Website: walmart
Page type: cart
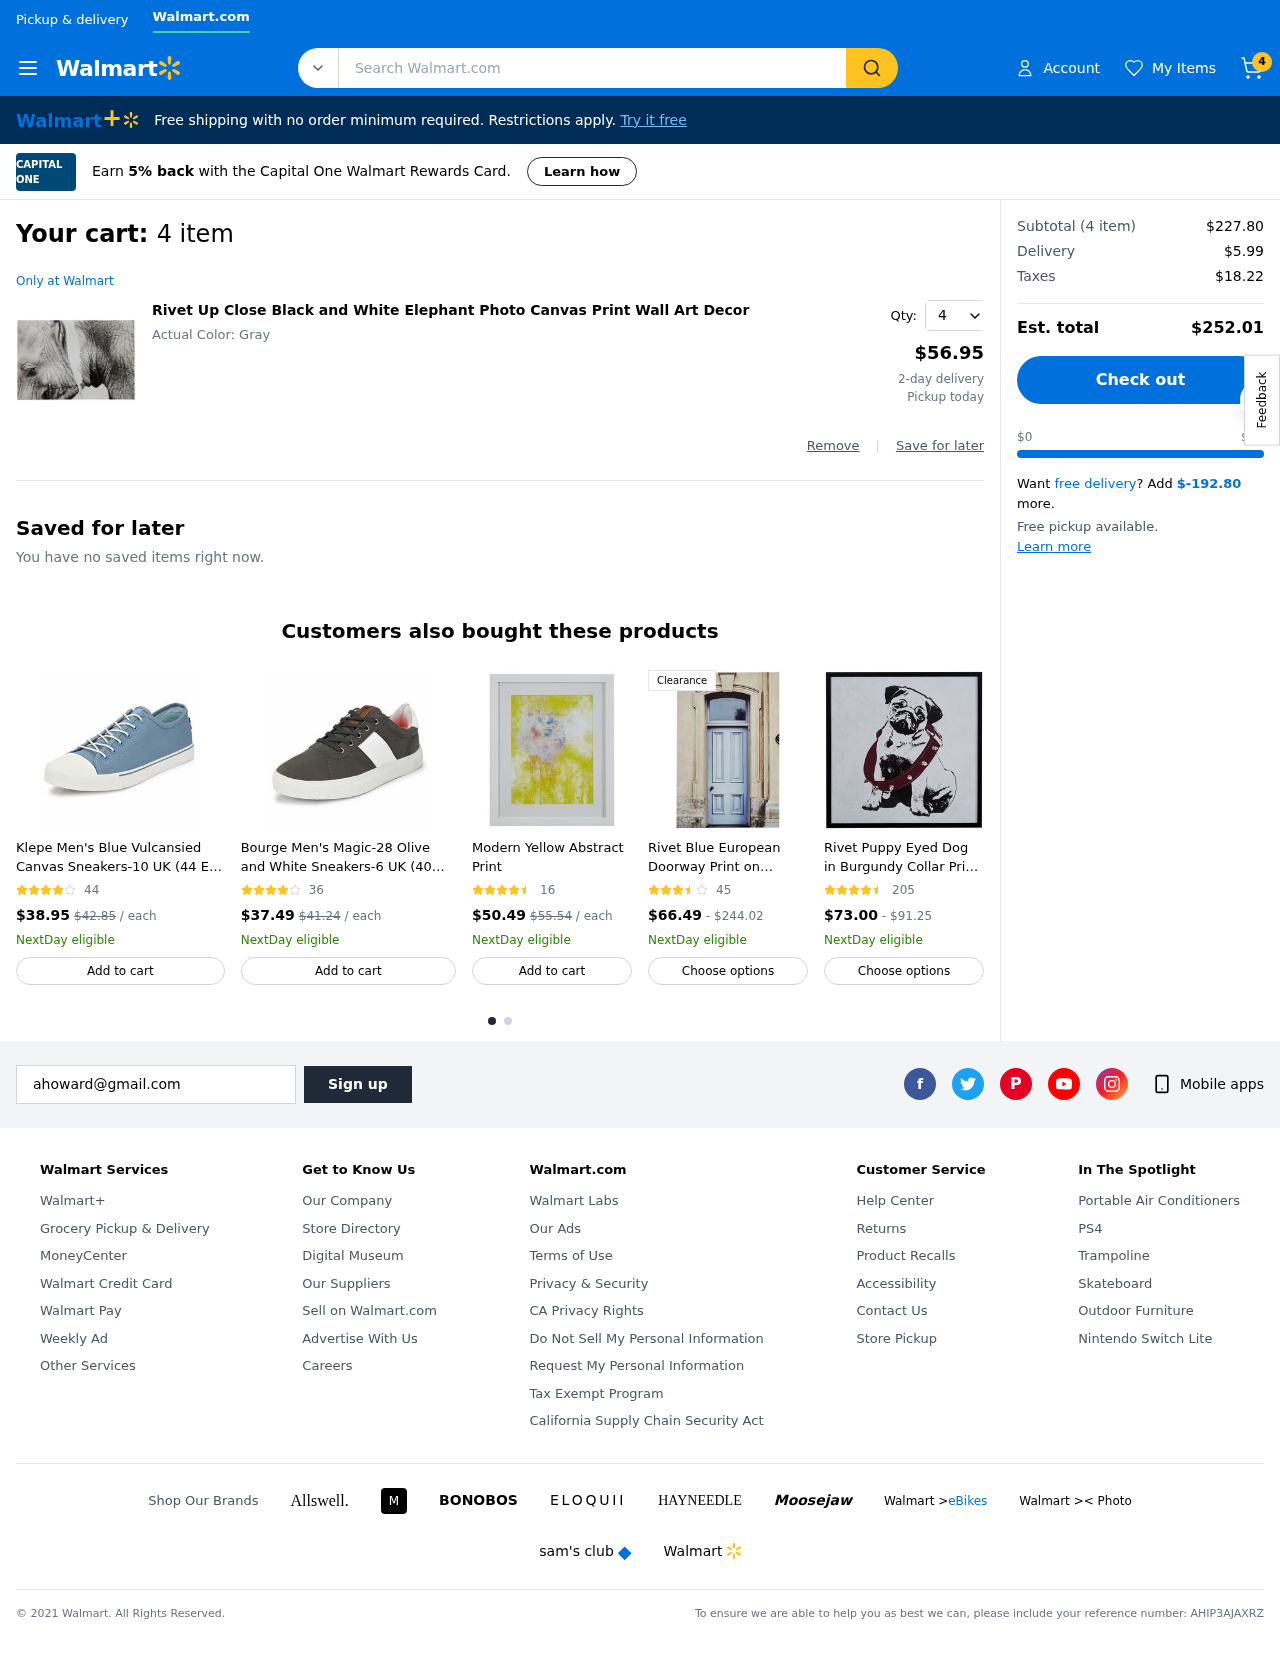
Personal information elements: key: PII_EMAIL
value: ahoward@gmail.com
Product elements: key: PRODUCT1_NAME
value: Rivet Up Close Black and White Elephant Photo Canvas Print Wall Art Decor
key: PRODUCT1_PRICE
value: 56.95
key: PRODUCT1_QUANTITY
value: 4
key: PRODUCT2_NAME
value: Klepe Men's Blue Vulcansied Canvas Sneakers-10 UK (44 EU) (11 US) (0706F/BLU)
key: PRODUCT2_NUM_RATINGS
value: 44
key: PRODUCT2_PRICE
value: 38.95
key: PRODUCT3_NAME
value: Bourge Men's Magic-28 Olive and White Sneakers-6 UK (40 EU) (7 US) (Magic-28-06)
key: PRODUCT3_NUM_RATINGS
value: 36
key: PRODUCT3_PRICE
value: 37.49
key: PRODUCT4_NAME
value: Modern Yellow Abstract Print
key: PRODUCT4_NUM_RATINGS
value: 16
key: PRODUCT4_PRICE
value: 50.49
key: PRODUCT5_NAME
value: Rivet Blue European Doorway Print on Canvas
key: PRODUCT5_NUM_RATINGS
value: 45
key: PRODUCT5_PRICE
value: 66.49
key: PRODUCT6_NAME
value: Rivet Puppy Eyed Dog in Burgundy Collar Print in Black Frame
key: PRODUCT6_NUM_RATINGS
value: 205
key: PRODUCT6_PRICE
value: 73
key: PRODUCT2_ORIGINAL_PRICE
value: $42.85
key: PRODUCT3_ORIGINAL_PRICE
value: $41.24
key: PRODUCT4_ORIGINAL_PRICE
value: $55.54
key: PRODUCT5_PRICE_MAX
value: $244.02
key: PRODUCT6_PRICE_MAX
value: $91.25
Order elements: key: ORDER_NUM_ITEMS
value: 4
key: ORDER_NUM_ITEMS
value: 4 item
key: ORDER_SUBTOTAL
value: $227.80
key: ORDER_SHIPPING_COST
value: $5.99
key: ORDER_TAX
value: $18.22
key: ORDER_TOTAL
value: $252.01
Search elements: key: HEADER_SEARCH
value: Search Walmart.com